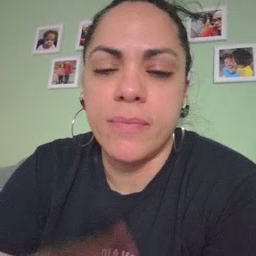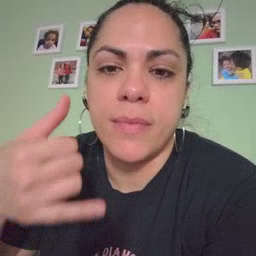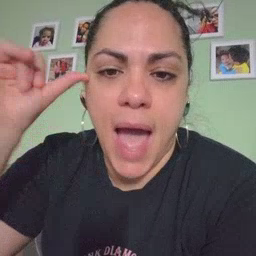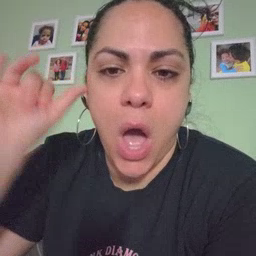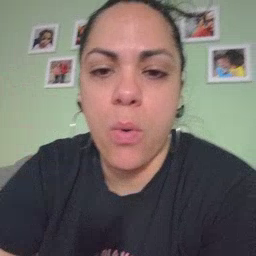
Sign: cow